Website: lowes
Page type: payment
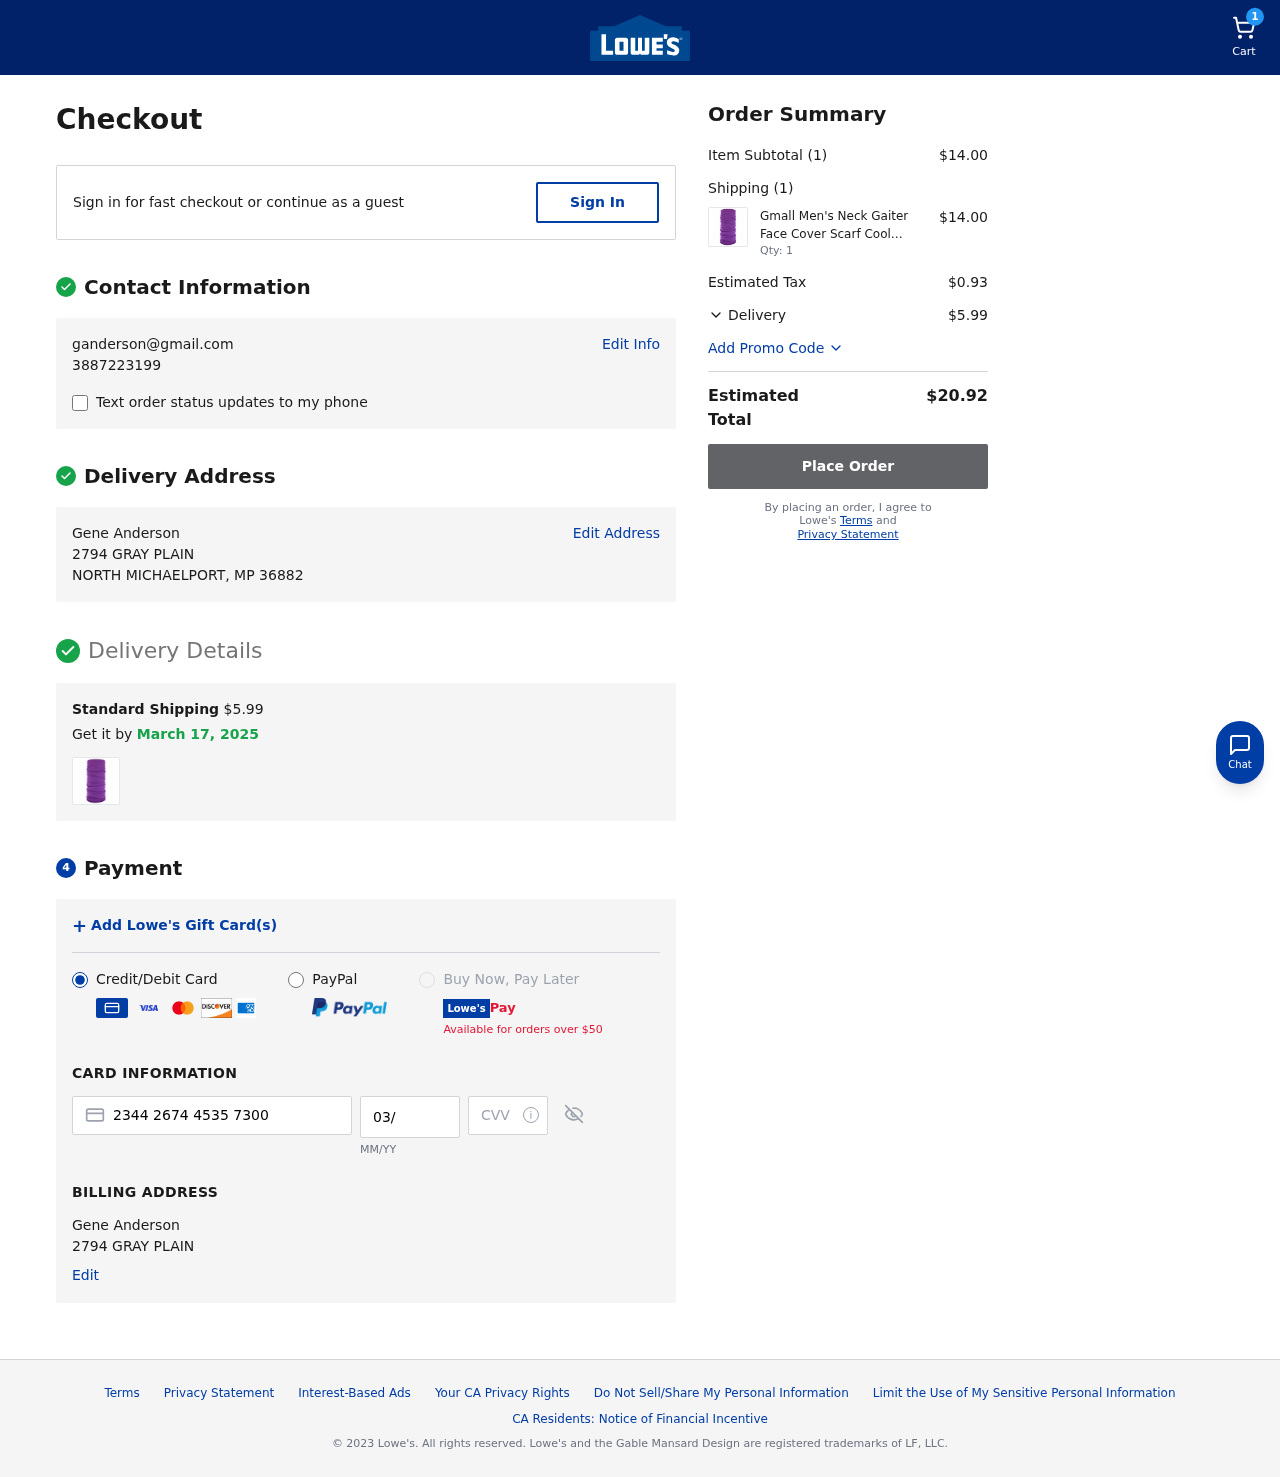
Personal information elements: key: PII_CARD_CVV
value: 379
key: PII_CARD_EXPIRY
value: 03/27
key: PII_CARD_NUMBER
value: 2344 2674 4535 7300
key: PII_EMAIL
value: ganderson@gmail.com
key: PII_FULLNAME
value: Gene Anderson
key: PII_FULLNAME2
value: Gene Anderson
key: PII_PHONE
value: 3887223199
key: PII_STREET
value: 2794 GRAY PLAIN
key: PII_STREET2
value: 2794 GRAY PLAIN
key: PII_CITY_STATE_ZIP
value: NORTH MICHAELPORT, MP 36882
Product elements: key: PRODUCT1_NAME
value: Gmall Men's Neck Gaiter Face Cover Scarf Cool Breathable Lightweight Bandana, Purple,1 Piece
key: PRODUCT1_PRICE
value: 14
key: PRODUCT1_QUANTITY
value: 1
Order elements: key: ORDER_NUM_ITEMS
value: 1
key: ORDER_SHIPPING_COST
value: $5.99
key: ORDER_DELIVERY_DATE
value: March 17, 2025
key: ORDER_SUBTOTAL
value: $14.00
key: ORDER_NUM_ITEMS2
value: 1
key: ORDER_TAX
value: $0.93
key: ORDER_SHIPPING_COST2
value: $5.99
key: ORDER_TOTAL
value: $20.92